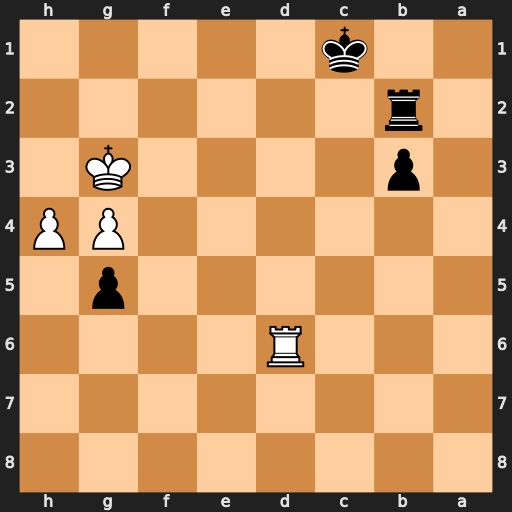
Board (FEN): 8/8/3R4/6p1/6PP/1p4K1/1r6/2k5
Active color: b
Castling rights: -
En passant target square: -
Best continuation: Rd2 Rc6+ Rc2 Re6 Rc3+